Question: I'm using 'Parse' to pull in data into a simple 'Table View'. When there is no data I show a 'label' via this:
'''
- (NSInteger)numberOfSectionsInTableView:(UITableView *)tableView
{
NSInteger numOfSections = 0;
if ([self.stringArray count] > 0)
{
self.tableView.separatorStyle = UITableViewCellSeparatorStyleSingleLine;
numOfSections = 1;
self.tableView.backgroundView = nil;
}
else
{
UILabel *noDataLabel = [[UILabel alloc] initWithFrame:CGRectMake(0, 0, self.tableView.bounds.size.width, self.tableView.bounds.size.height)];
noDataLabel.text = @"No data available";
noDataLabel.textColor = [UIColor blackColor];
noDataLabel.textAlignment = NSTextAlignmentCenter;
self.tableView.backgroundView = noDataLabel;
self.tableView.separatorStyle = UITableViewCellSeparatorStyleNone;
}
return numOfSections;
}
'''
'WatchKit''Table View''iPhone''Watch'

Here is what I have in my 'WatchKit' 'InterfaceController.m'. I need to add a similar logic to what I do in the 'TableViewController.m' for adding a "No Data" label if there's no data, any ideas how that would work in 'WatchKit'?
'''
- (void)willActivate {
// This method is called when watch view controller is about to be visible to user
[super willActivate];
[self.myTable setNumberOfRows:[self.data count] withRowType:@"myRows"];
for (NSInteger index = 0; index < [self.data count]; index++) {
NSString *title = [self.data objectAtIndex:index];
MyRowController *controller = [self.myTable rowControllerAtIndex:index];
[controller.myLabel setText:title];
NSLog(@"Title: %@", title);
}
for (NSInteger index = 0; index < [self.dataDate count]; index++) {
NSString *titleDate = [self.dataDate objectAtIndex:index];
MyRowController *controller = [self.myTable rowControllerAtIndex:index];
[controller.myLabel2 setText:titleDate];
NSLog(@"TitleDate: %@", titleDate);
}
}
'''
Added per Skylar Lauren answer. Still getting a blank WatchKit scene with no label though.
'''
if ([self.data count] > 0)
{
UILabel *noDataAvailableLabel = [[UILabel alloc] initWithFrame:CGRectMake(15, 15, 15, 15)];
noDataAvailableLabel.hidden = YES;
self.myTable.hidden = NO;
[self.myTable setNumberOfRows:[self.data count] withRowType:@"myRows"];
for (NSInteger index = 0; index < [self.data count]; index++) {
NSString *title = [self.data objectAtIndex:index];
MyRowController *controller = [self.myTable rowControllerAtIndex:index];
[controller.myLabel setText:title];
NSLog(@"Title: %@", title);
}
for (NSInteger index = 0; index < [self.dataDate count]; index++) {
NSString *titleDate = [self.dataDate objectAtIndex:index];
MyRowController *controller = [self.myTable rowControllerAtIndex:index];
[controller.myLabel2 setText:titleDate];
NSLog(@"TitleDate: %@", titleDate);
}
}
else
{
UILabel *noDataAvailableLabel = [[UILabel alloc] initWithFrame:CGRectMake(15, 15, 15, 15)];
self.myTable.hidden = YES;
noDataAvailableLabel.hidden = NO;
noDataAvailableLabel.text = @"No data available";
noDataAvailableLabel.textColor = [UIColor blackColor];
noDataAvailableLabel.textAlignment = NSTextAlignmentCenter;
}
'''
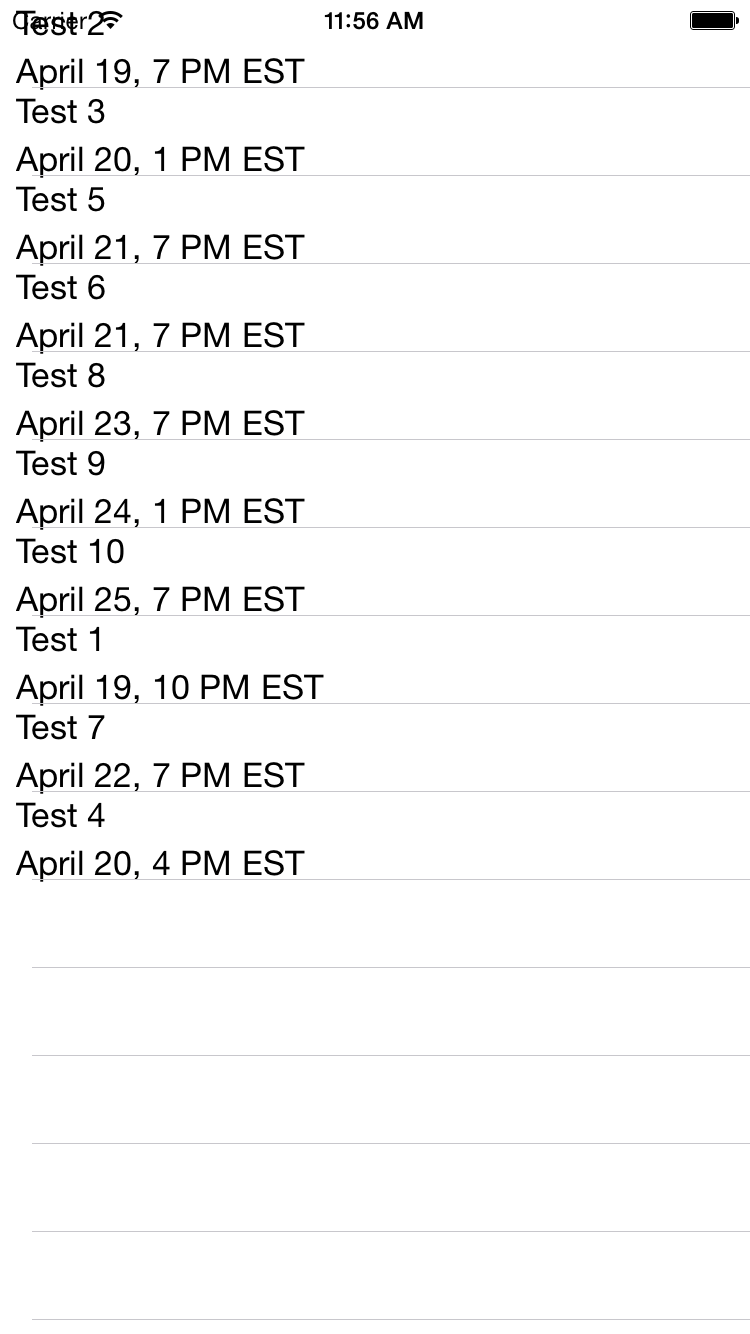
Answer: The simplest of solutions would be to add a label to your WatchKit view in your storyboard called noDataAvailableLabel and set the text to "No data available" and just either hide the myTable or the noDataAvailableLabel.
'''
if ([self.data count] > 0])
{
self.noDataAvailableLabel.hidden = YES;
self.myTable.hidden = NO;
[self.myTable setNumberOfRows:[self.data count] withRowType:@"myRows"];
for (NSInteger index = 0; index < [self.data count]; index++) {
NSString *title = [self.data objectAtIndex:index];
MyRowController *controller = [self.myTable rowControllerAtIndex:index];
[controller.myLabel setText:title];
NSLog(@"Title: %@", title);
}
for (NSInteger index = 0; index < [self.dataDate count]; index++) {
NSString *titleDate = [self.dataDate objectAtIndex:index];
MyRowController *controller = [self.myTable rowControllerAtIndex:index];
[controller.myLabel2 setText:titleDate];
NSLog(@"TitleDate: %@", titleDate);
}
}
else
{
self.myTable.hidden = YES;
self.noDataAvailableLabel.hidden = NO;
}
'''
The other option is to add a new row type called noData and use that instead of myRows.
'''
if ([self.data count] > 0])
{
[self.myTable setNumberOfRows:[self.data count] withRowType:@"myRows"];
for (NSInteger index = 0; index < [self.data count]; index++) {
NSString *title = [self.data objectAtIndex:index];
MyRowController *controller = [self.myTable rowControllerAtIndex:index];
[controller.myLabel setText:title];
NSLog(@"Title: %@", title);
}
for (NSInteger index = 0; index < [self.dataDate count]; index++) {
NSString *titleDate = [self.dataDate objectAtIndex:index];
MyRowController *controller = [self.myTable rowControllerAtIndex:index];
[controller.myLabel2 setText:titleDate];
NSLog(@"TitleDate: %@", titleDate);
}
}
else
{
[self.myTable setNumberOfRows:1 withRowType:@"noData"];
}
'''